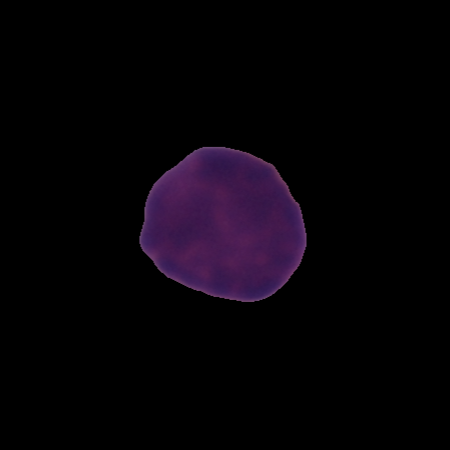
Label: healthy